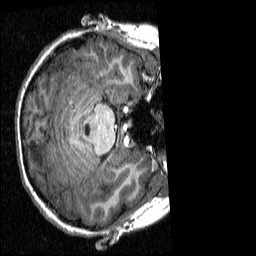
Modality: T1w
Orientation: axial